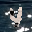
Label: 4